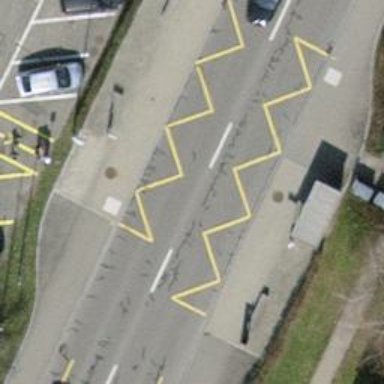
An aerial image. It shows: Bus stop equipped with public transport stop position.